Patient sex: M
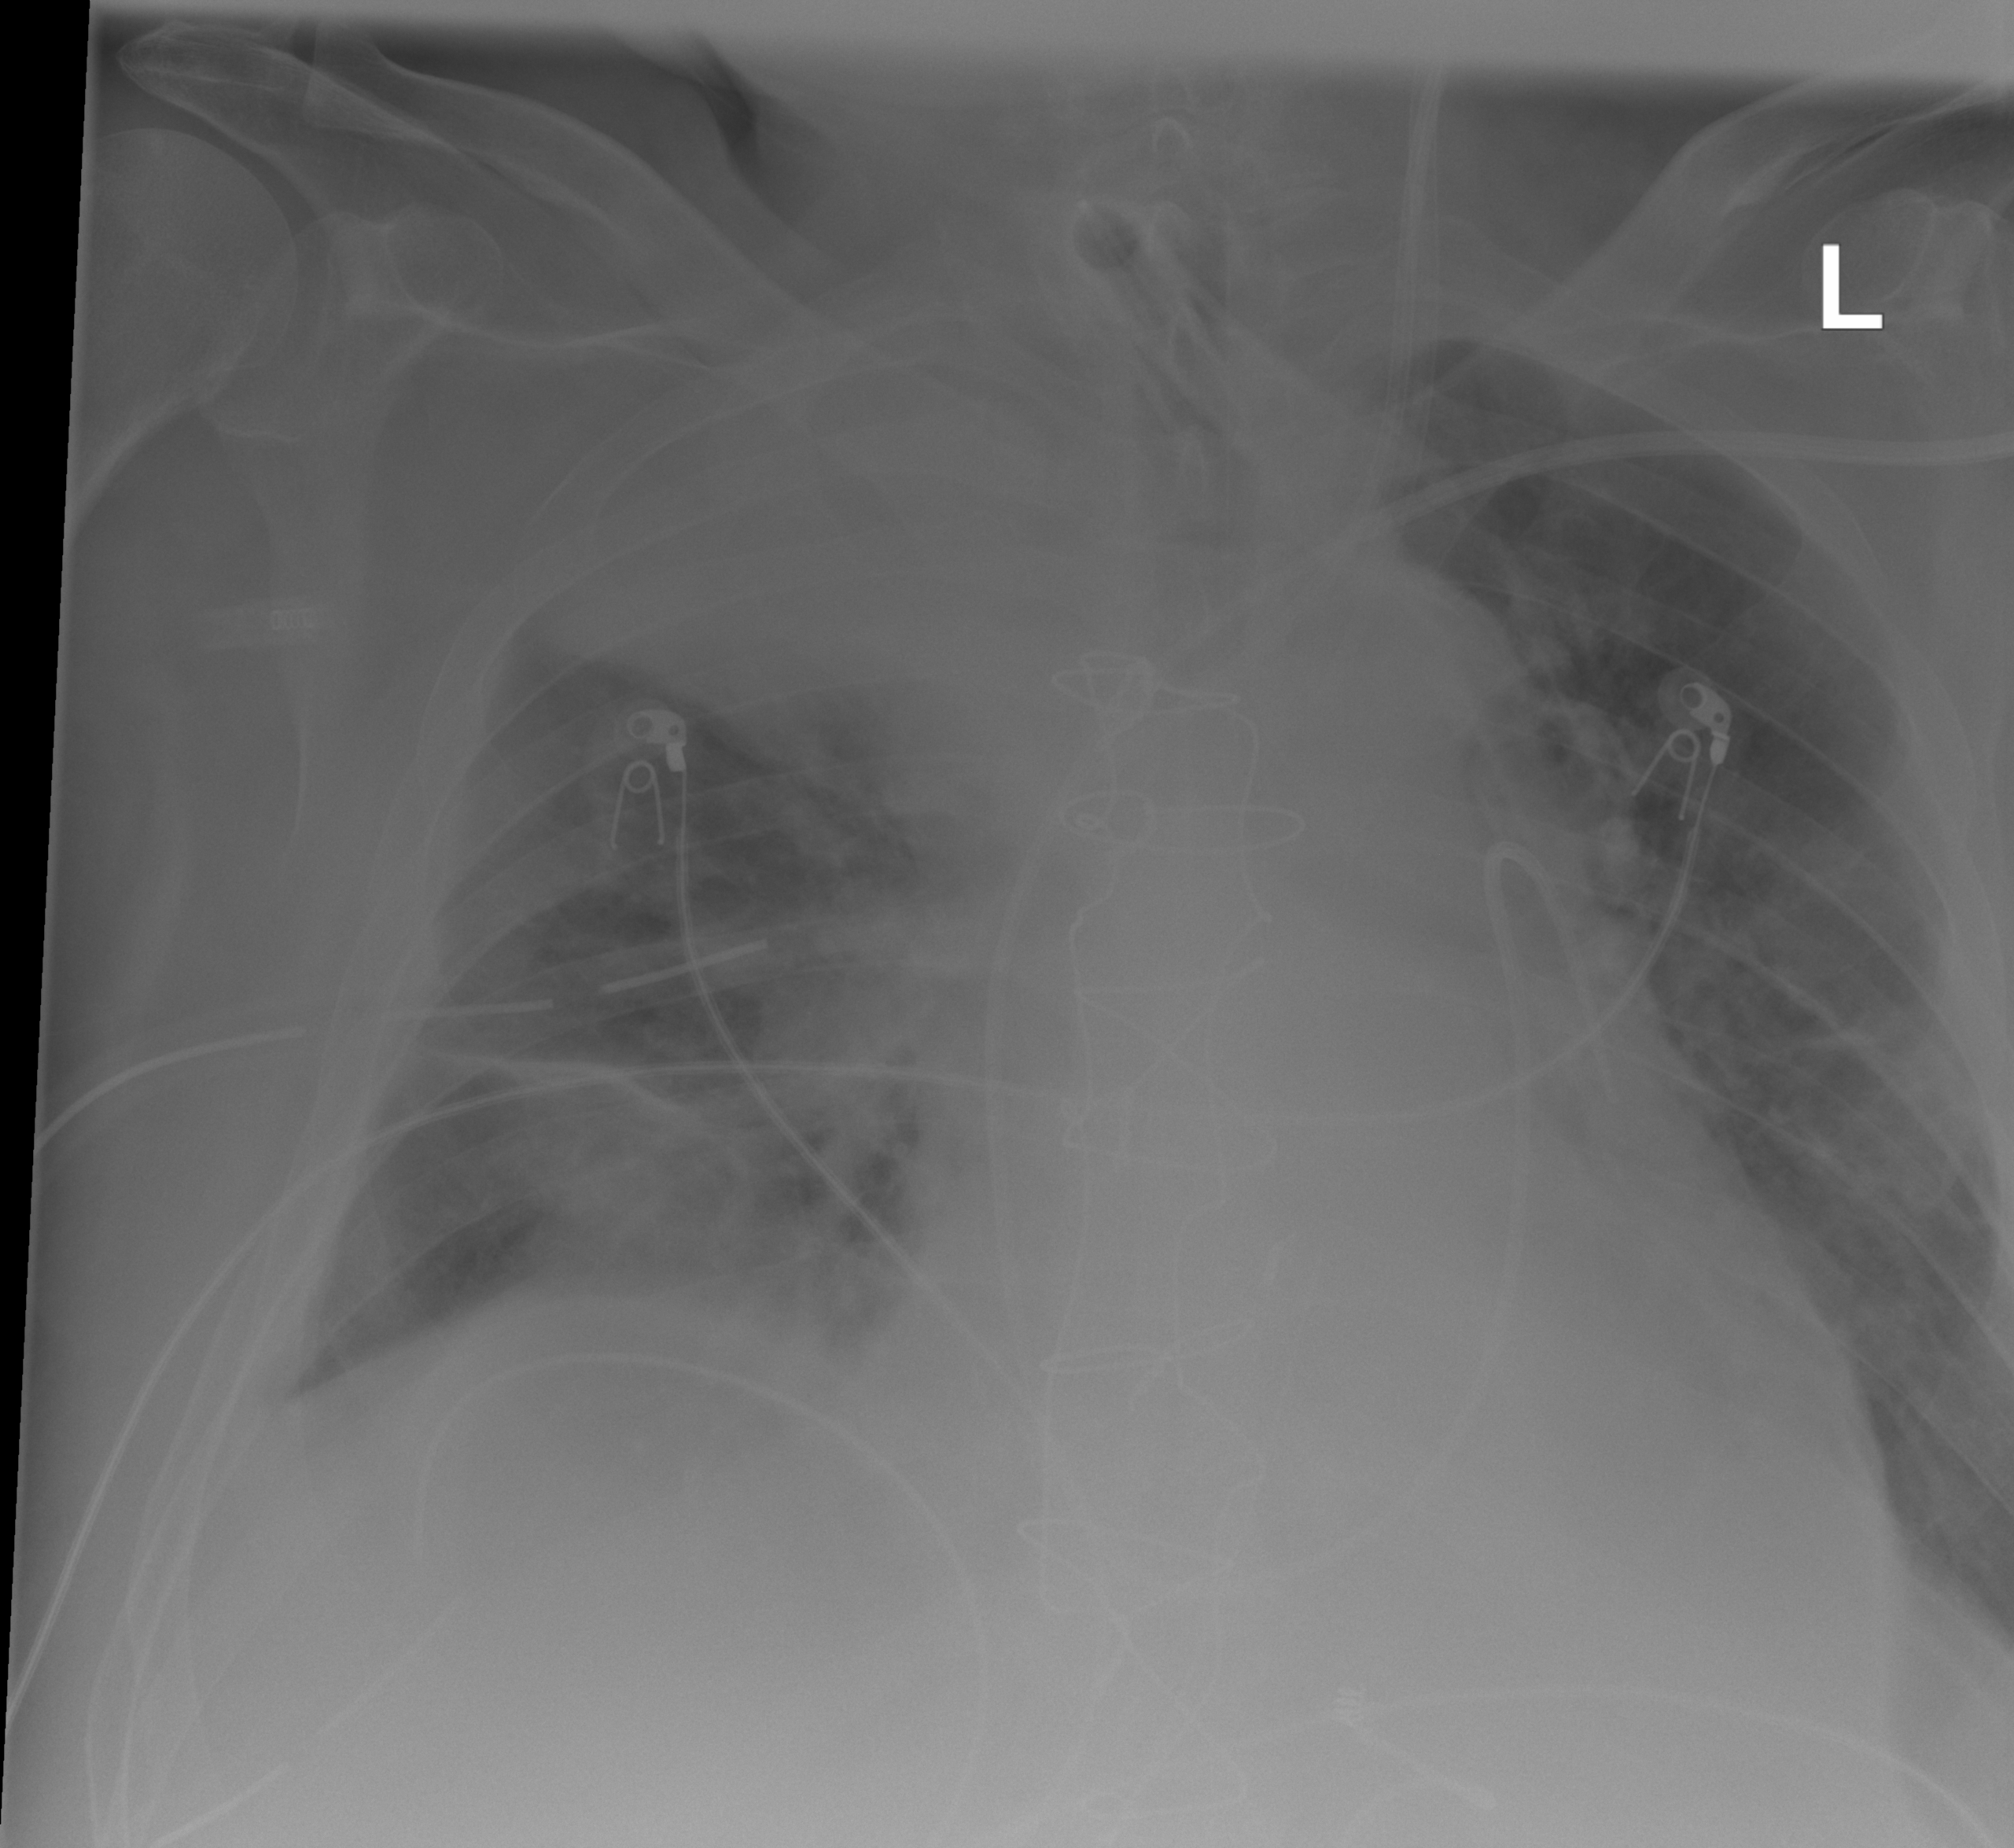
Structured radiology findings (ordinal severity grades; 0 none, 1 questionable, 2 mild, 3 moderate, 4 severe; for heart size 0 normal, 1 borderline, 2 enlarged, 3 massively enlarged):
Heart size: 2
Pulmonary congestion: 0
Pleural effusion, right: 2
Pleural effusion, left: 0
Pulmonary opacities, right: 2
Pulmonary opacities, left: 2
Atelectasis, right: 2
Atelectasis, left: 2